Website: lowes
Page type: review-order
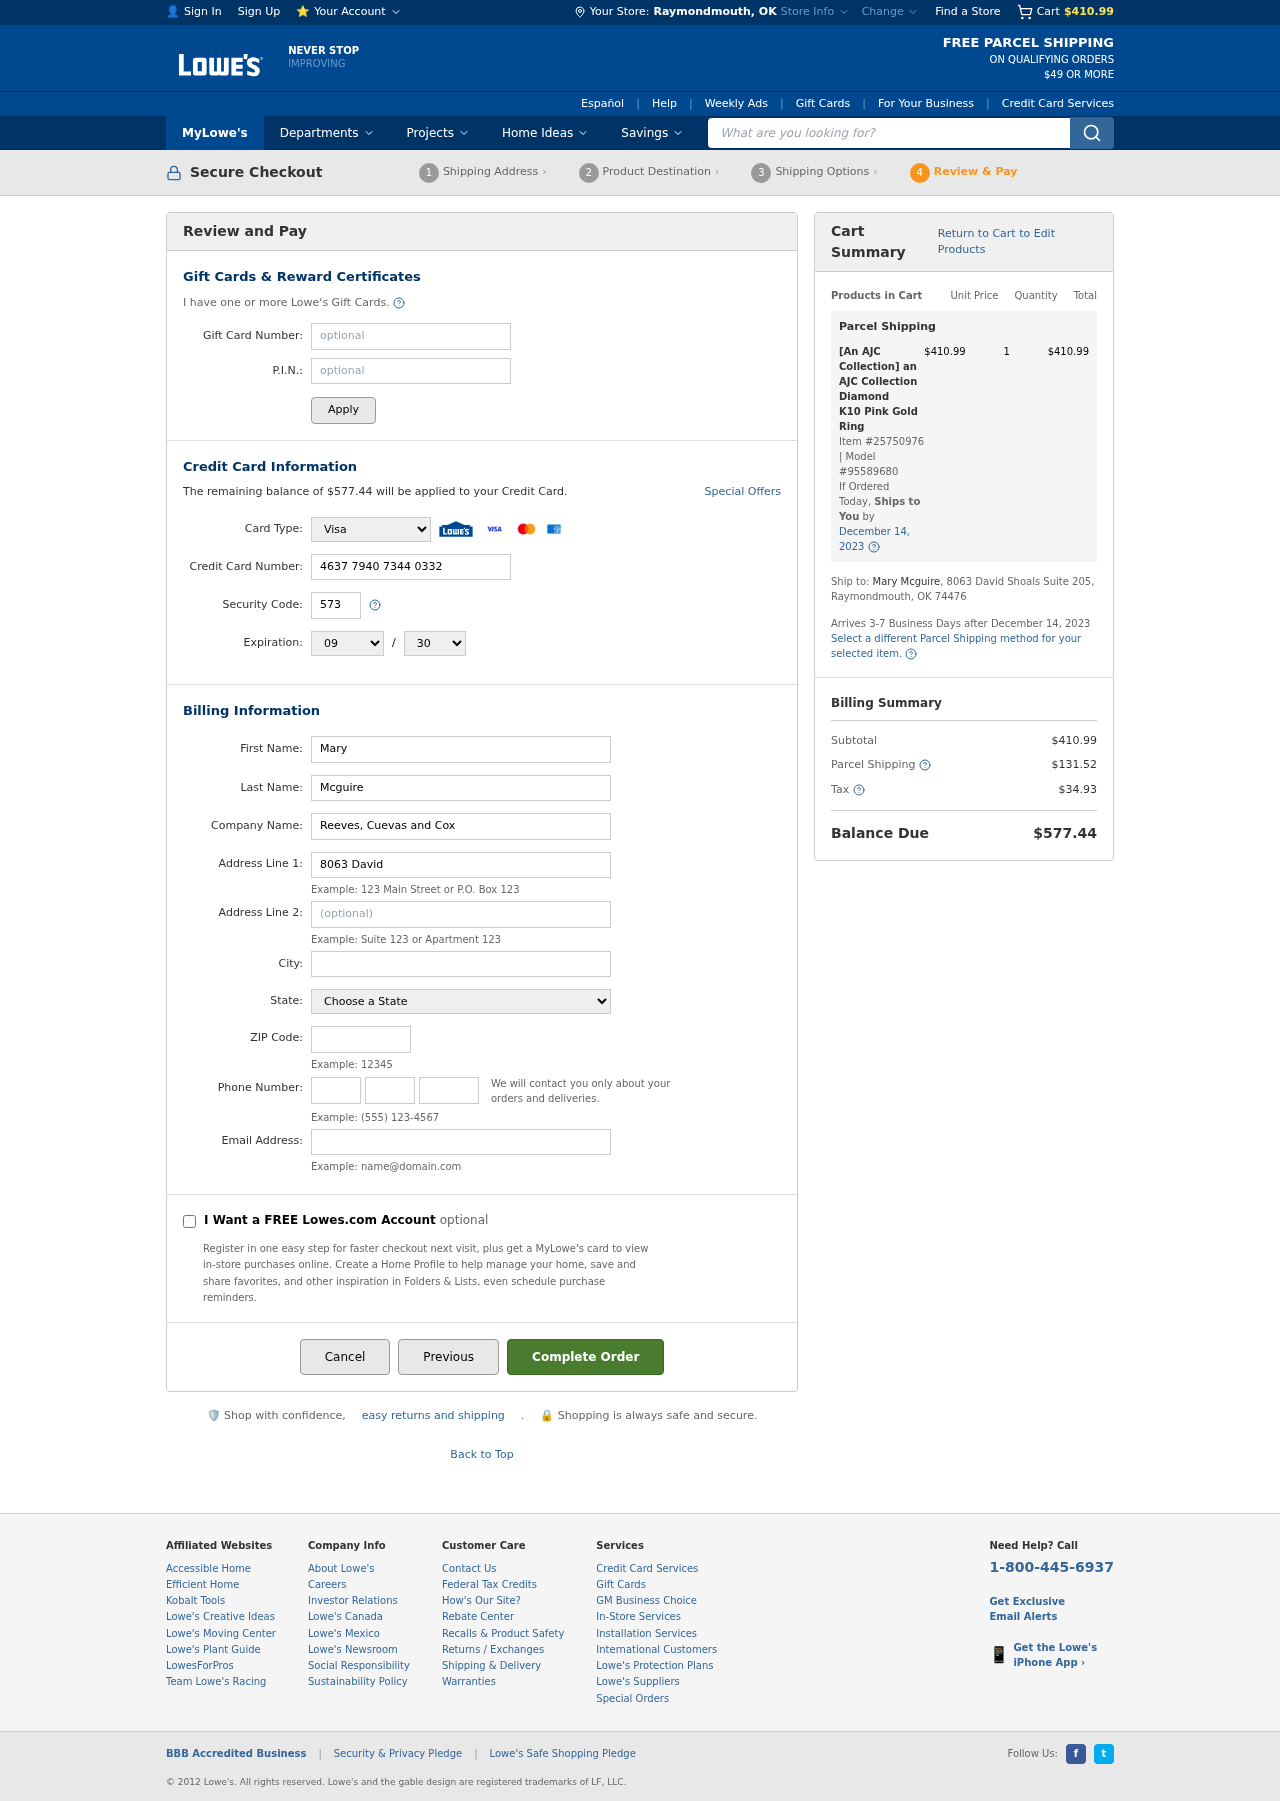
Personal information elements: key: PII_CARD_CVV
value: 573
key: PII_CARD_EXPIRY_MONTH
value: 09
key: PII_CARD_EXPIRY_YEAR
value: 30
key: PII_CARD_NUMBER
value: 4637 7940 7344 0332
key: PII_CARD_TYPE
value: Visa
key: PII_CITY
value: Raymondmouth
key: PII_CITY_STATE
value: Raymondmouth, OK
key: PII_COMPANY
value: Reeves, Cuevas and Cox
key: PII_EMAIL
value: mmcguire@hotmail.com
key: PII_FIRSTNAME
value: Mary
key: PII_LASTNAME
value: Mcguire
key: PII_PHONE_AREA
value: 977
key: PII_PHONE_PREFIX
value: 924
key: PII_PHONE_SUFFIX
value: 1146
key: PII_POSTCODE
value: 74476
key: PII_STATE
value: Oklahoma
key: PII_STREET
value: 8063 David Shoals Suite 205
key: PII_STREET2
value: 8063 David Shoals Suite 205
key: PII_STREET2
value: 778 Rogers Estates
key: PII_FULLNAME2
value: Mary Mcguire
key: PII_CITY_STATE_ZIP2
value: Raymondmouth, OK 74476
Product elements: key: PRODUCT1_NAME
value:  [An AJC Collection] an AJC Collection Diamond K10 Pink Gold Ring
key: PRODUCT1_PRICE
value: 410.99
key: PRODUCT1_QUANTITY
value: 1
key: PRODUCT1_ITEM_NUMBER
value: Item #25750976
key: PRODUCT1_MODEL_NUMBER
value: Model #95589680
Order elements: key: ORDER_SUBTOTAL
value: $410.99
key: ORDER_BALANCE_DUE
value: $577.44
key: ORDER_SHIPPING_DATE
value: December 14, 2023
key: ORDER_ITEM_TOTAL
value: $410.99
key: ORDER_SHIPPING_DATE2
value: December 14, 2023
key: ORDER_SHIPPING_COST
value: $131.52
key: ORDER_TAX
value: $34.93
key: ORDER_TOTAL
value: $577.44
Search elements: key: HEADER_SEARCH
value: What are you looking for?